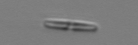
Label: pennate